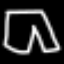
Label: pants